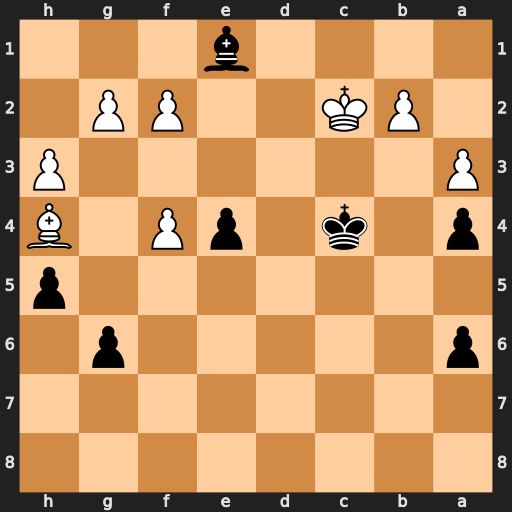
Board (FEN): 8/8/p5p1/7p/p1k1pP1B/P6P/1PK2PP1/4b3
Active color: b
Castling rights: -
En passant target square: -
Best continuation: e3 fxe3 Bxh4